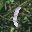
Label: 1